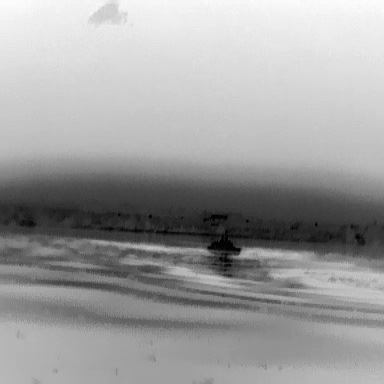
There is a warship in the infrared image.